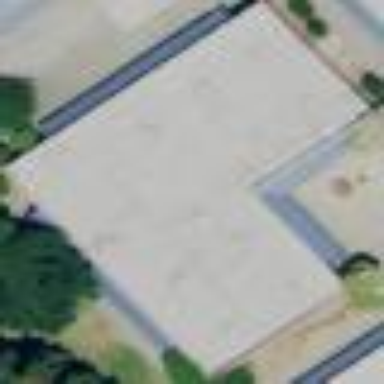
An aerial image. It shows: School building.